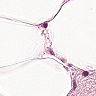
Metastatic tissue present: no